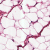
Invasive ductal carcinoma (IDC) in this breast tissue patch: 0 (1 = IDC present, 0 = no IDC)